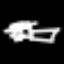
Label: chair